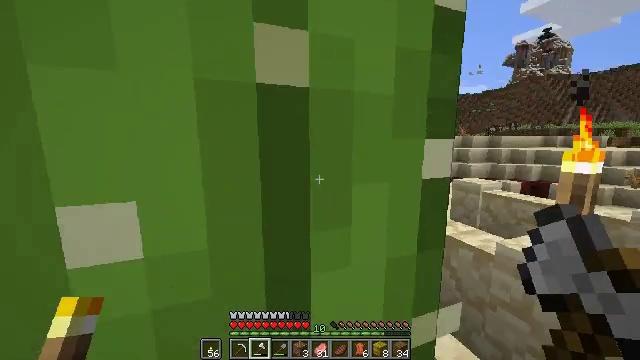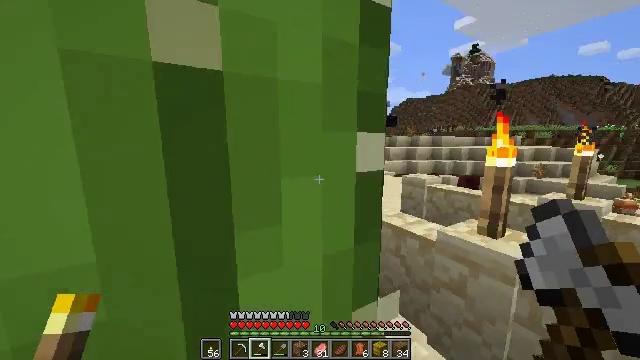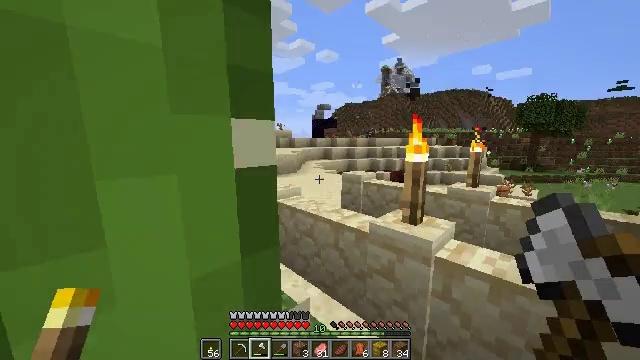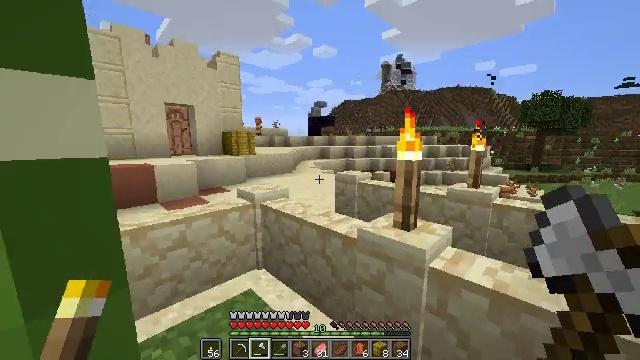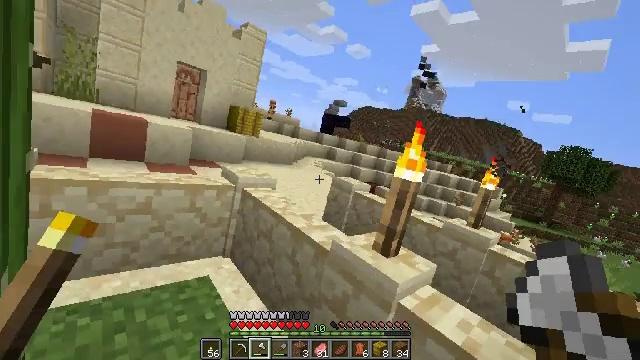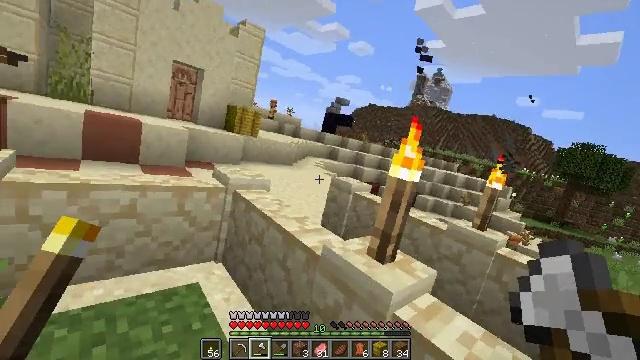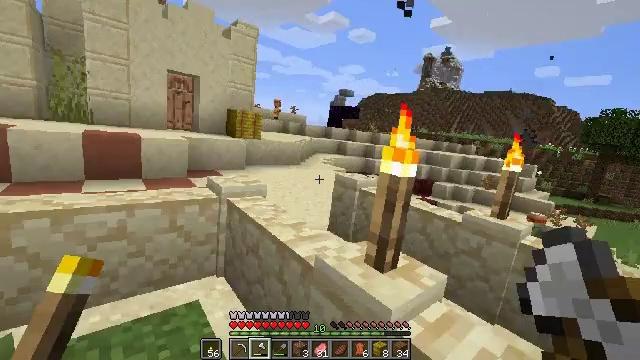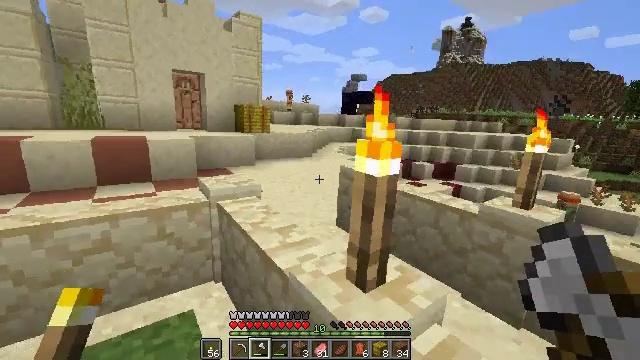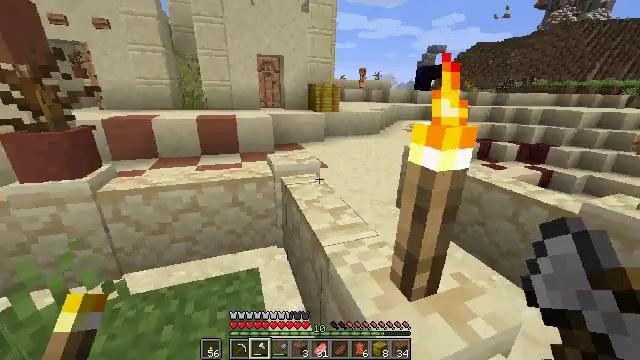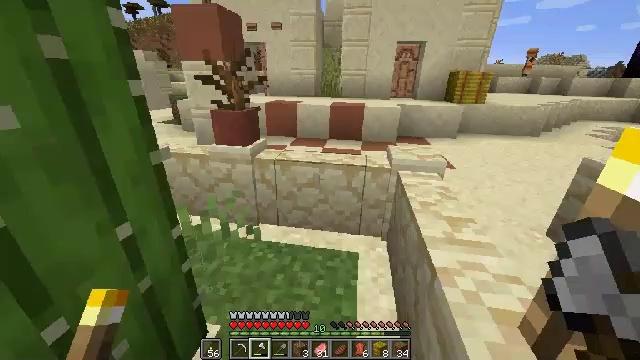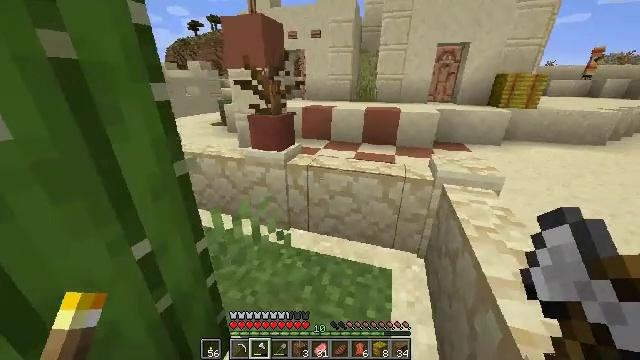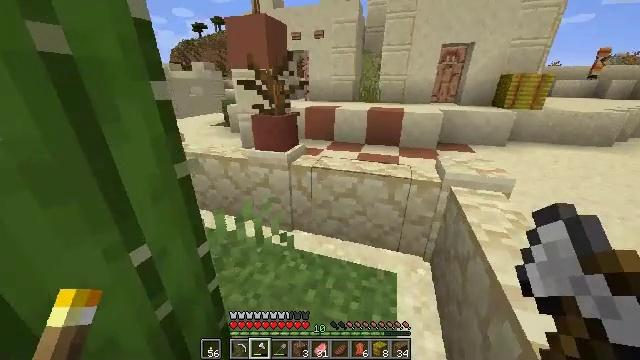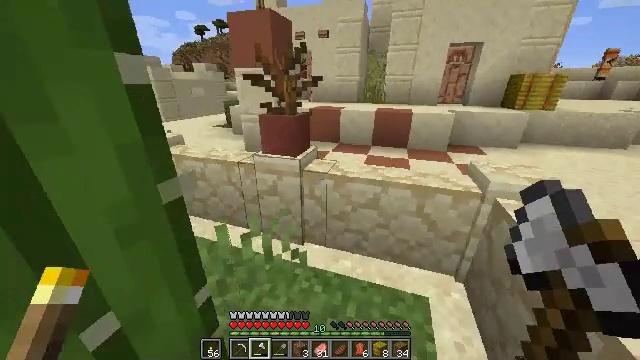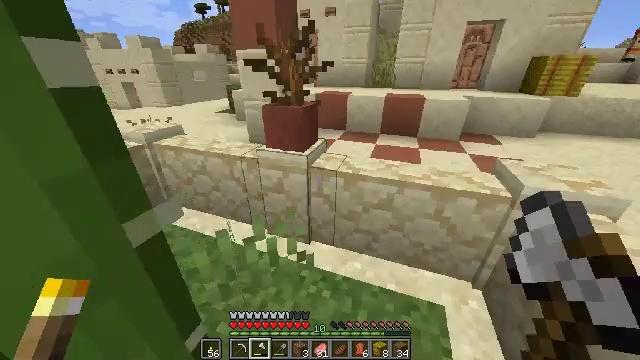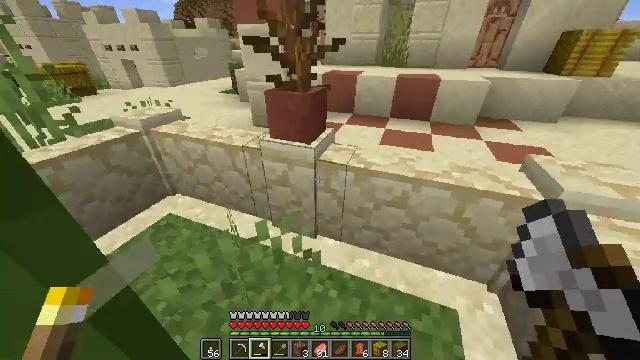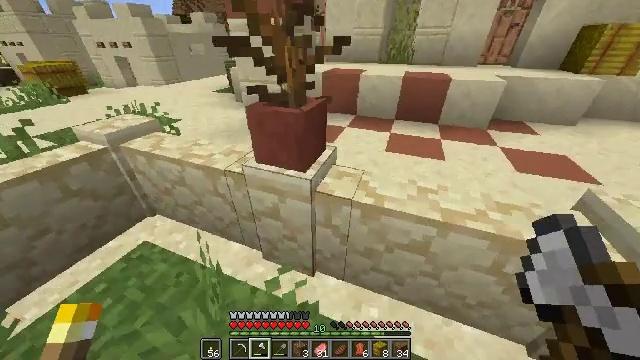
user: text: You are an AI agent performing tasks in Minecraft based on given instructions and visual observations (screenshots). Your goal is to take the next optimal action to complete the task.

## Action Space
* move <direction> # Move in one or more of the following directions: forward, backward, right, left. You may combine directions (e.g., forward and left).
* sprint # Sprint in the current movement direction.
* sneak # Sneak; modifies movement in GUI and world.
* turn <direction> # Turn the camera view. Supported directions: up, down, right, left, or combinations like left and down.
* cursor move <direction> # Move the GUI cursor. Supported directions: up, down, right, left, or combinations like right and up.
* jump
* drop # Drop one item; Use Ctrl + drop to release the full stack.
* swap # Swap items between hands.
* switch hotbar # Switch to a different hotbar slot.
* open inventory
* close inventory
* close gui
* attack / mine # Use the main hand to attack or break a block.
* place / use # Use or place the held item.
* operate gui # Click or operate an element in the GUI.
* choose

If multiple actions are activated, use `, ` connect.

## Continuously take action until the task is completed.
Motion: motion action
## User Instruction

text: Mine the sandstone wall.
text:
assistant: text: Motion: move forward, sprint, turn right
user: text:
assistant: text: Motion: move forward and move right, sprint, turn right
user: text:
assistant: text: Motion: move forward and move right, sprint
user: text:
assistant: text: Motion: move forward and move right, sprint
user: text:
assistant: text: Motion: move forward and move right, sprint
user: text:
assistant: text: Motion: move forward and move right, sprint, turn left and down
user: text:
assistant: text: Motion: move forward and move right, sprint, turn left and down
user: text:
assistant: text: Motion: move forward, sprint, turn left and down
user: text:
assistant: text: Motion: move forward and move left, sprint, turn left and down
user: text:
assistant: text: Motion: move forward and move left, sprint, turn left
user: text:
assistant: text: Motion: move forward and move left, sprint
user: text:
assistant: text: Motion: move forward, sprint
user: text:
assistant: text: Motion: move forward, sprint, turn left and down
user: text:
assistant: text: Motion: move forward, sprint, turn left and down
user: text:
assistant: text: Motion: move forward, sprint, attack / mine
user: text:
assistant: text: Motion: move forward, sprint, attack / mine
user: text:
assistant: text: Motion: turn right, attack / mine
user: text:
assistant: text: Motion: turn right and down, attack / mine
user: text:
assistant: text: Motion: attack / mine
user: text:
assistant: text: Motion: attack / mine
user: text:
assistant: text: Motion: no_op
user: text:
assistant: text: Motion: no_op
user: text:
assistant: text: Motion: turn right and down
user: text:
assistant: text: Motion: turn right and down
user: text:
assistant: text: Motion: no_op
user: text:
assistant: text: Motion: move right
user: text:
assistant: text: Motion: move right, turn down
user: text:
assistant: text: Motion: move right, attack / mine, switch to hotbar 1
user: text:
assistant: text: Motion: attack / mine
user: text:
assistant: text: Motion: attack / mine